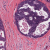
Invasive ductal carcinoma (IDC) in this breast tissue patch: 0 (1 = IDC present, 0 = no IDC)